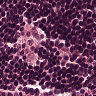
Metastatic tissue present: no